Interaction volume radius: 5 \u00c5
Interaction volume height: 35 \u00c5
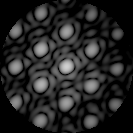
Disorder parameter: 0.1565